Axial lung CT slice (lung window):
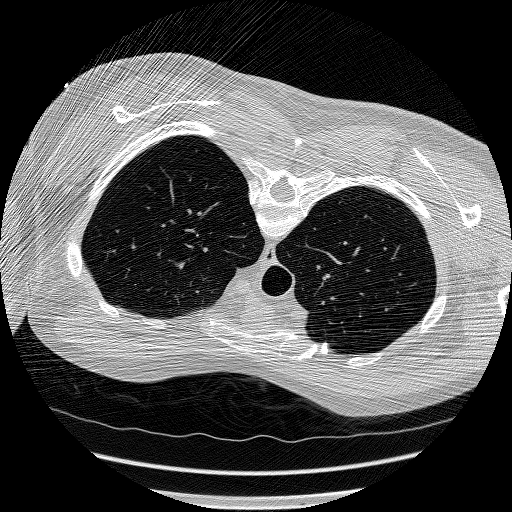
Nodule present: no